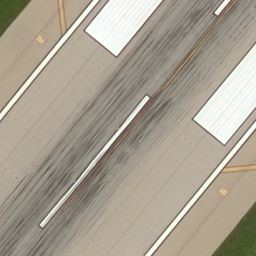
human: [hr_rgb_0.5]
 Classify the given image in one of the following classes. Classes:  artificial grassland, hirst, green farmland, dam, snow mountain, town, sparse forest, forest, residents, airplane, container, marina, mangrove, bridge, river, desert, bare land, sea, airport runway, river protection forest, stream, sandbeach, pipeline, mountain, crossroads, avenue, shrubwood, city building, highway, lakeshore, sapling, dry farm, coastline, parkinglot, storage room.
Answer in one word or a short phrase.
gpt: airport runway